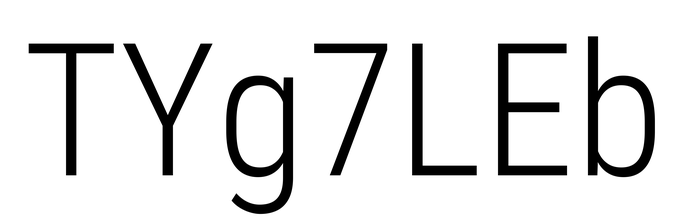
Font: Roboto_Condensed_Light